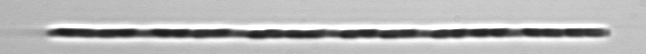
Label: Leptocylindrus